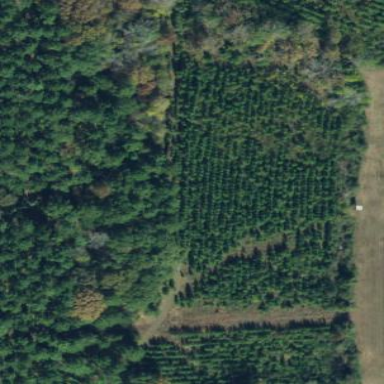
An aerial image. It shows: Evergreen needle-leaved forest.